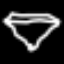
Label: diamond